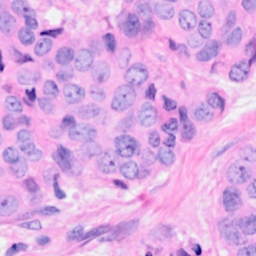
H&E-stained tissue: Breast